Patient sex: M
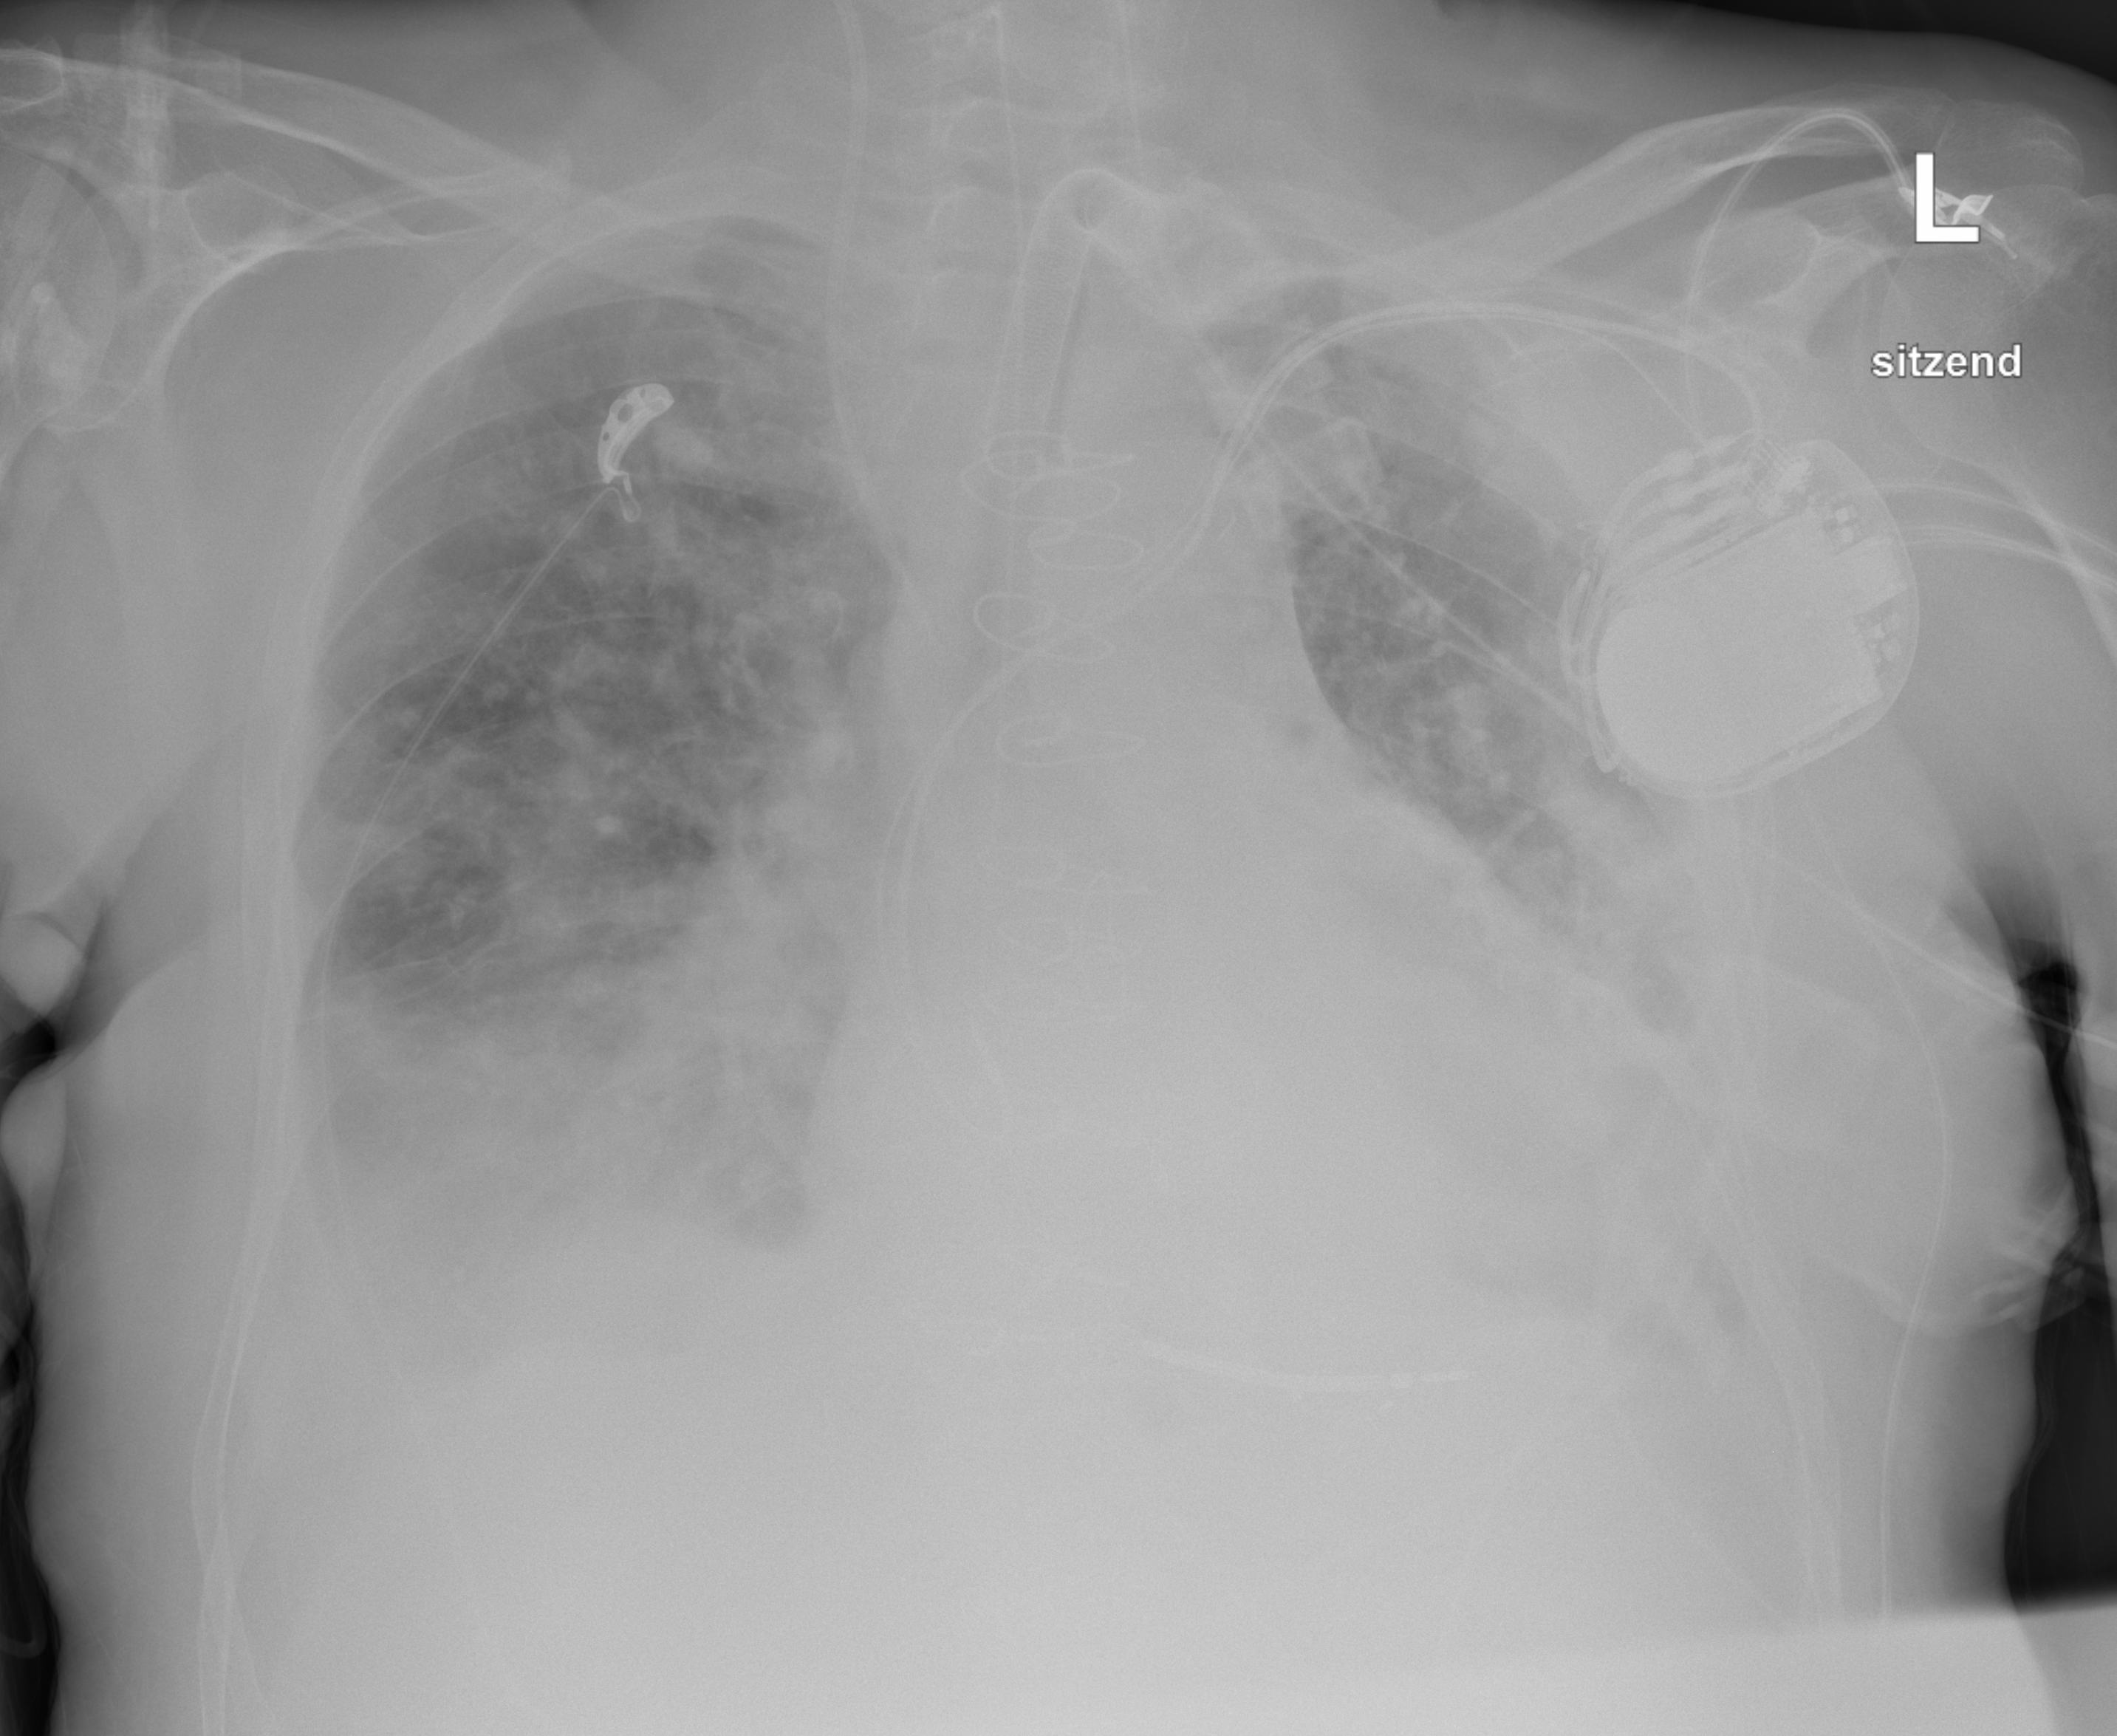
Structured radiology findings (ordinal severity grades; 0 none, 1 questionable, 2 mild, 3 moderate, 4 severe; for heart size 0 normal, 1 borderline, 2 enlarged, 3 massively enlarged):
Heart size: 2
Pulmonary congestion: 2
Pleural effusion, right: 3
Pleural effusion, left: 3
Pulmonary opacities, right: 3
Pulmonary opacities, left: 3
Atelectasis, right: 2
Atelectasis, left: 2